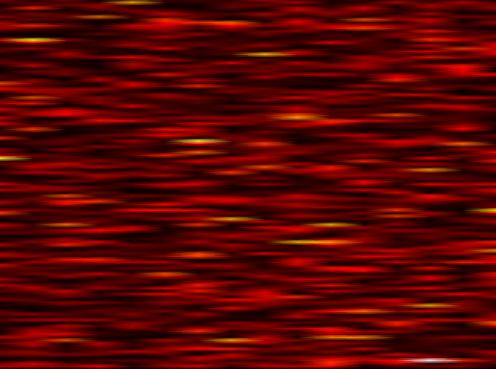
Label: OFDM